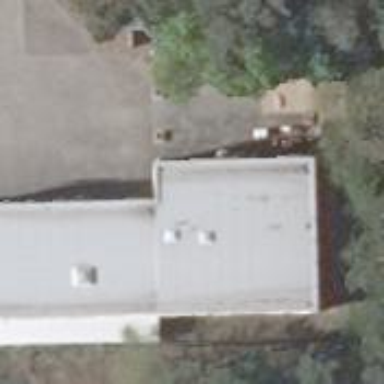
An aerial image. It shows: Emergency service building.